Question: I have problem with leaflet-geosearch OpenStreetMapProvider I get an error in console:
> No 'Access-Control-Allow-Origin' header is present on the requested resource. Origin '<URL>' is therefore not allowed access.

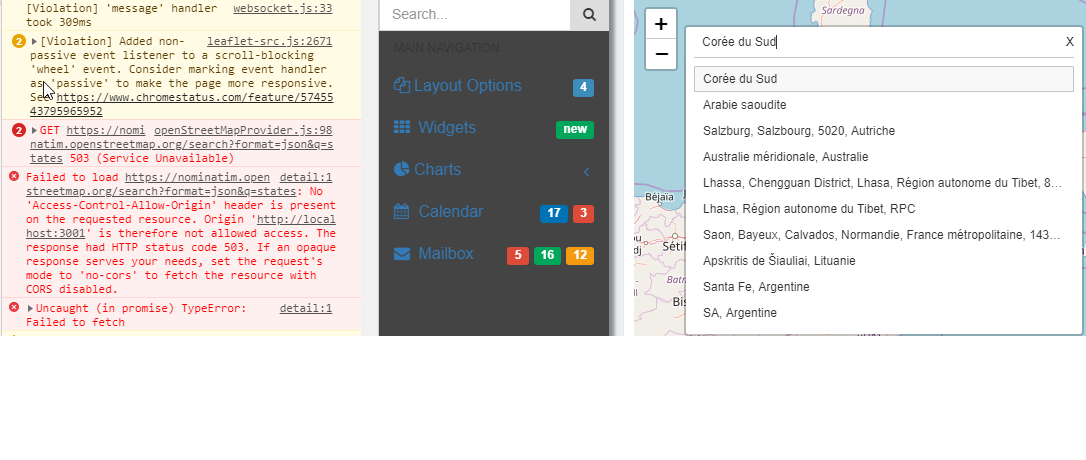
Answer: That's a 503 error from the Nominatim server. <URL>, and a 503 is usually a temporary overload or outage. You'll have to wait it out.